Field crop: tomato
Growth stage: 1
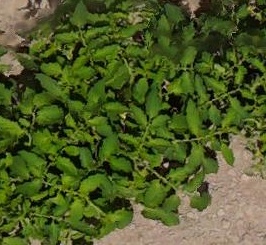
Species: tomato